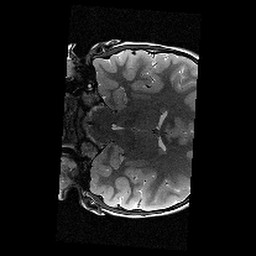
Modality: T2w
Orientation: coronal
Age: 11
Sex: female
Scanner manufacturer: siemens
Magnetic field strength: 3 T
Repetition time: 9.23 s
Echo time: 0.067 s